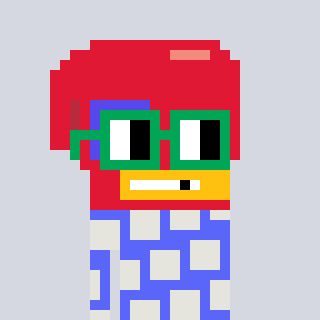
a pixel art character with square green glasses, a boxing glove-shaped head and a purple-colored body on a cool background